Field crop: maize
Growth stage: 1
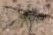
Species: salsola